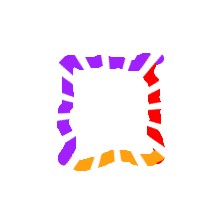
Shape: square